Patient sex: M
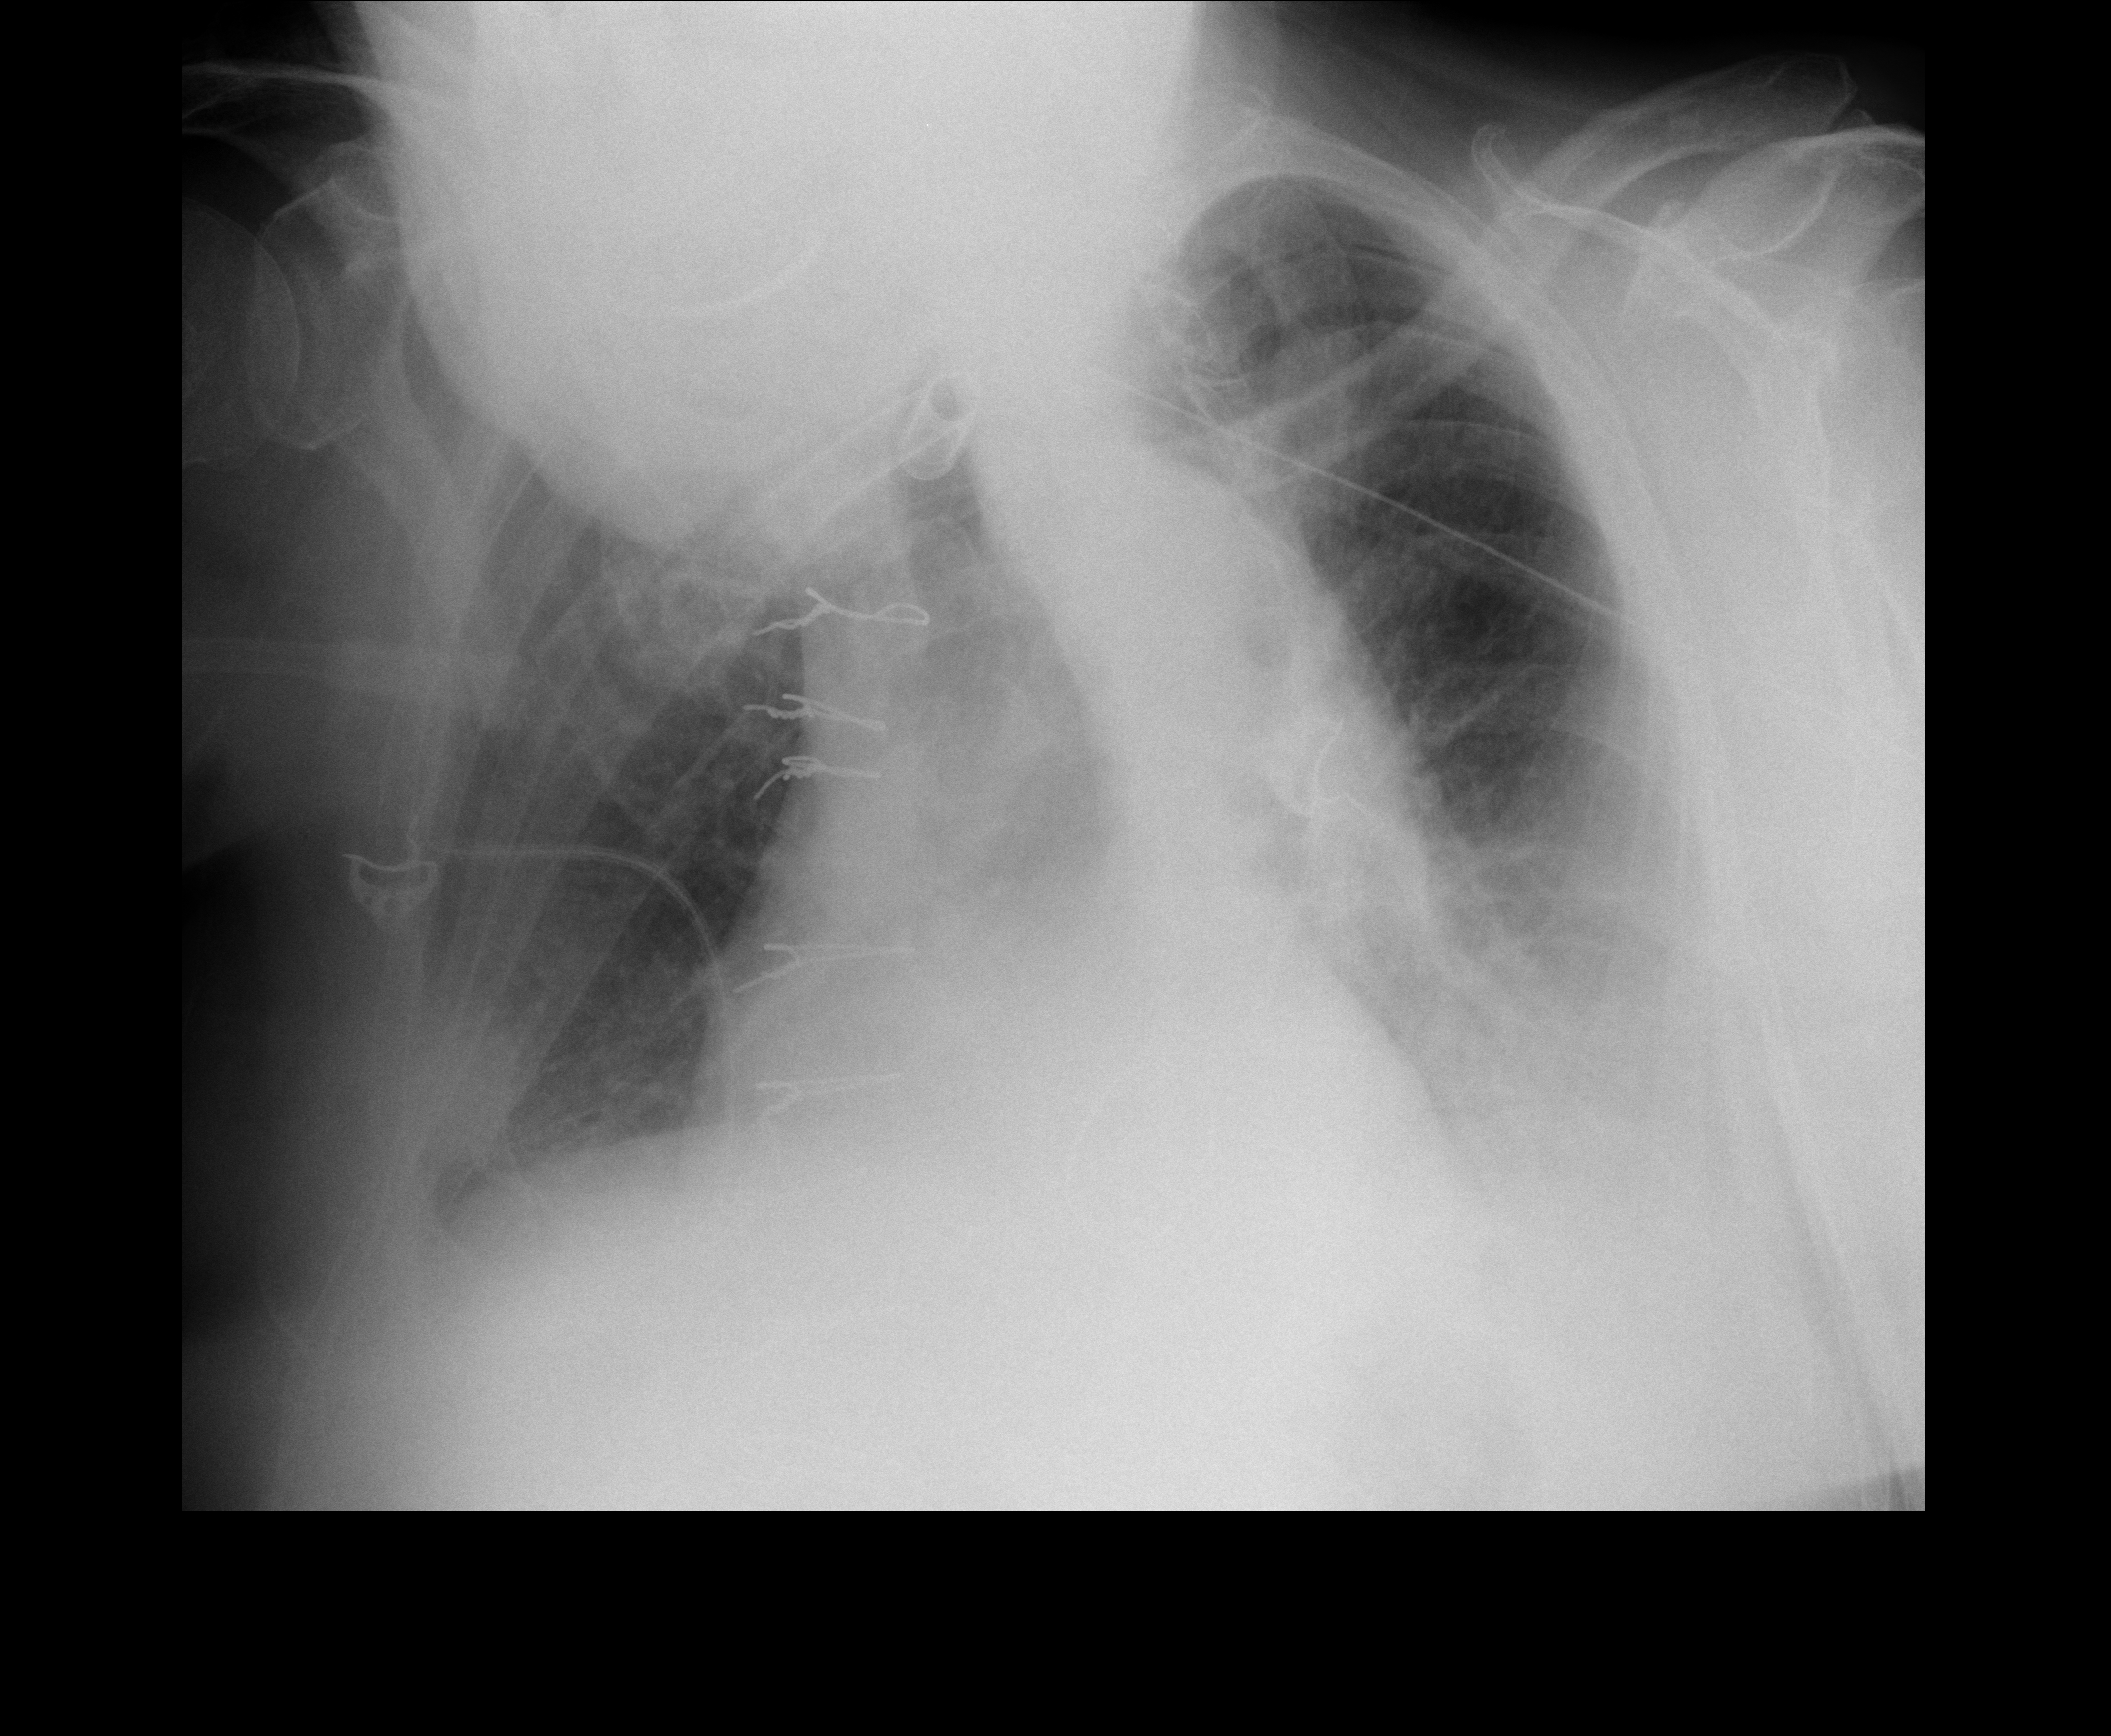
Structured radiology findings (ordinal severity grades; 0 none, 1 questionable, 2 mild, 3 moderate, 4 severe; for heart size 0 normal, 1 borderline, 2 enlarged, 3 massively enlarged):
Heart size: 0
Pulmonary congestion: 0
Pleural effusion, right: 1
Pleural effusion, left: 2
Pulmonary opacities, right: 0
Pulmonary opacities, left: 0
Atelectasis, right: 2
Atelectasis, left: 2